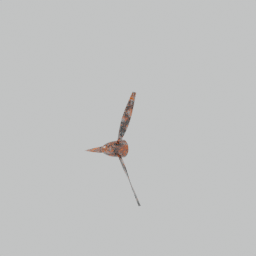
Label: mechanical